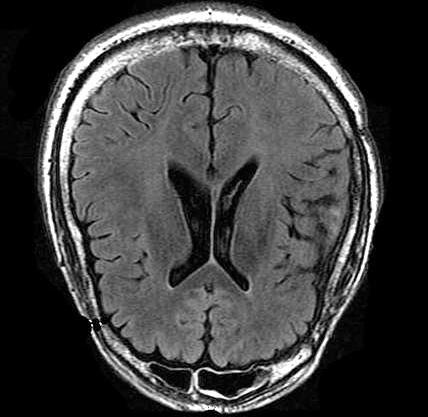
Label: notumor